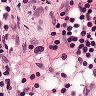
Metastatic tissue present: no